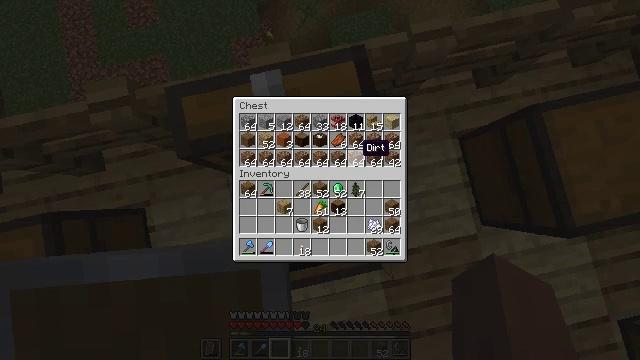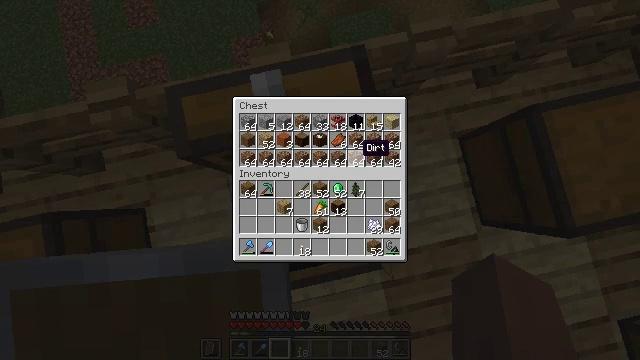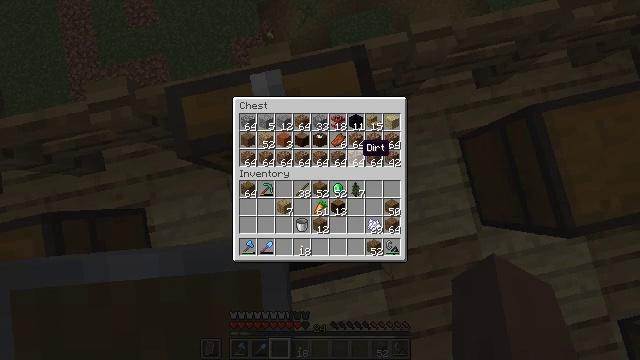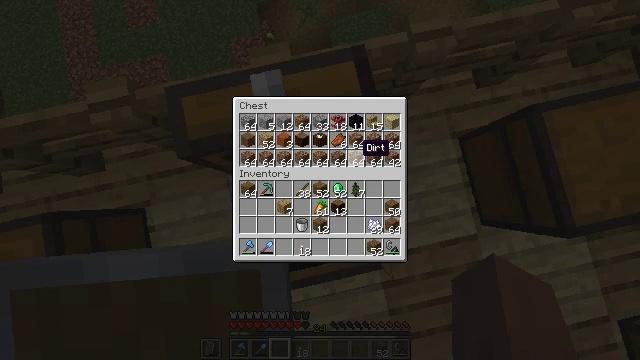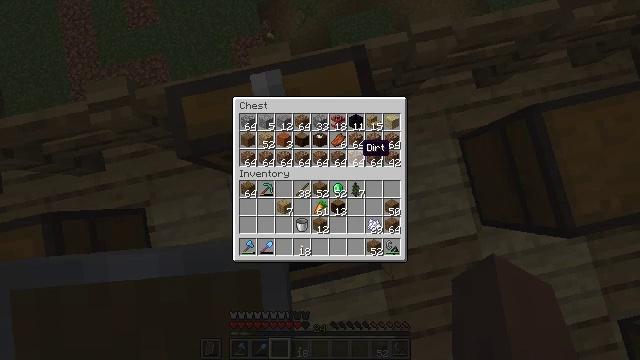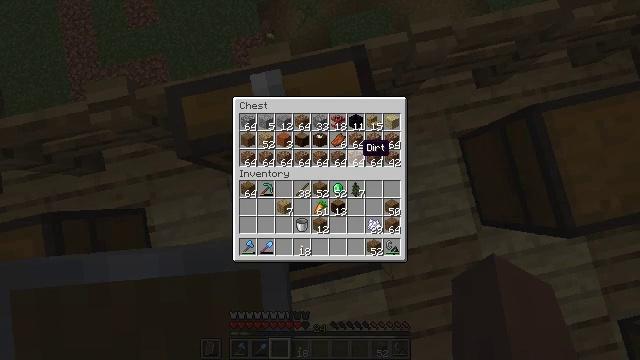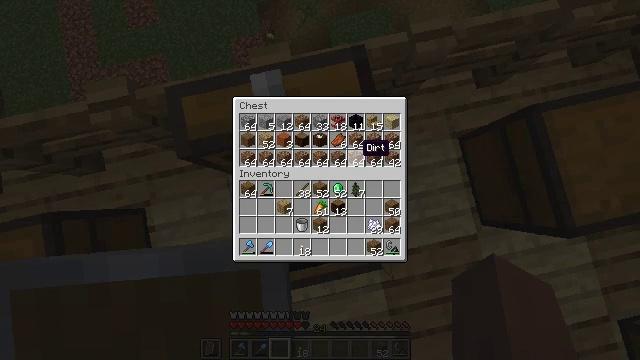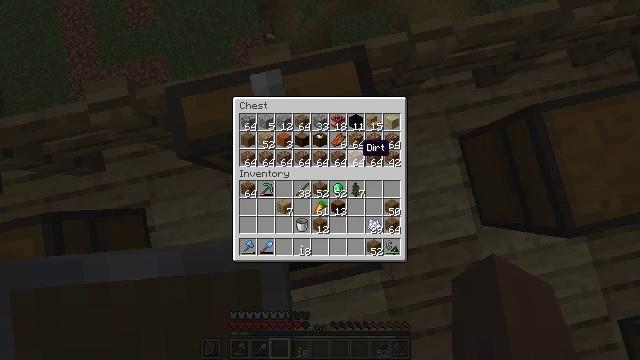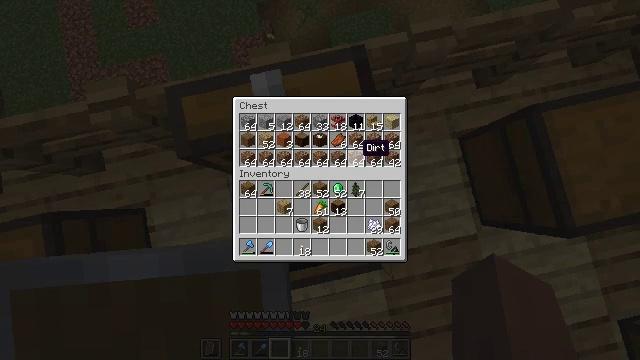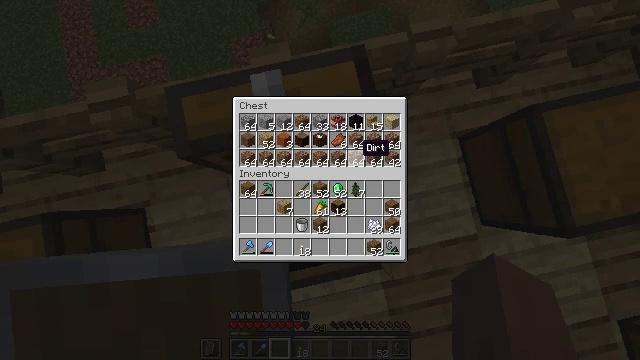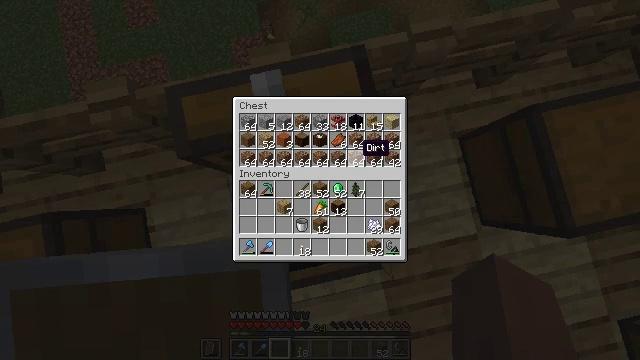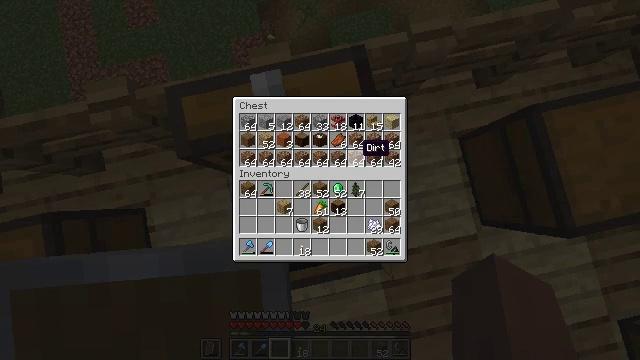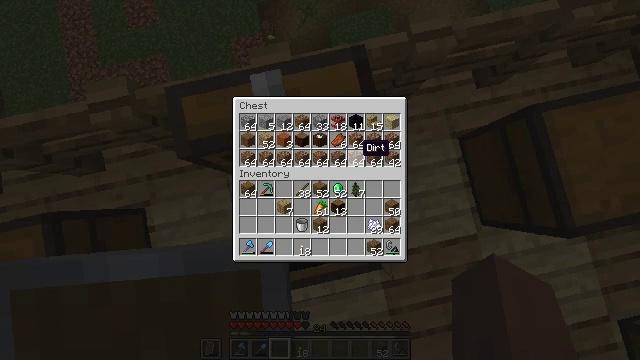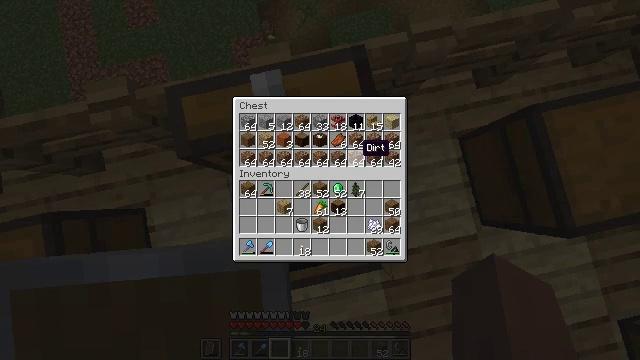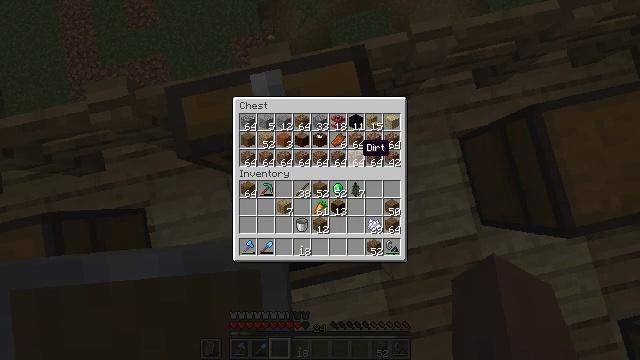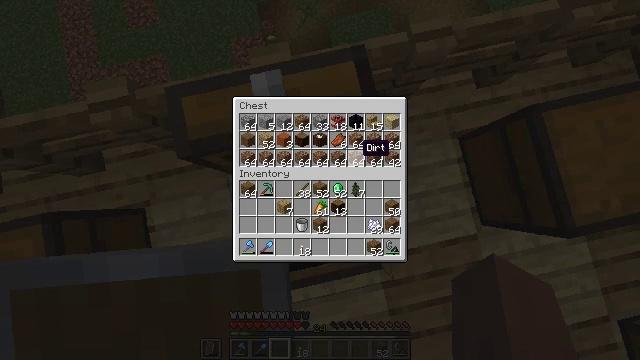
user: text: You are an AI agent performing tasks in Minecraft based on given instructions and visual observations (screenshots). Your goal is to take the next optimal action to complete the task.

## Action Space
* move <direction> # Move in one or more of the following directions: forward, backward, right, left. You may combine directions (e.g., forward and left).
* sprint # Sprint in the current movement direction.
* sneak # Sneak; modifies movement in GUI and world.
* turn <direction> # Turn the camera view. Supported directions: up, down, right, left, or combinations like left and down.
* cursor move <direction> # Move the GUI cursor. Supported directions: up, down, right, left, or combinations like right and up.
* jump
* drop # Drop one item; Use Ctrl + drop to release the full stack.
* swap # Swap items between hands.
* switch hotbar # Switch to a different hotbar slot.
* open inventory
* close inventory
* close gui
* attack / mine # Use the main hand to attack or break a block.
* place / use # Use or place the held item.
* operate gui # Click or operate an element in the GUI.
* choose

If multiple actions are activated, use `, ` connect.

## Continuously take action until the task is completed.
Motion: motion action
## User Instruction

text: Remove a flint and steel from the inventory.
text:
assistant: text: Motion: no_op
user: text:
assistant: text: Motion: no_op
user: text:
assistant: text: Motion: no_op
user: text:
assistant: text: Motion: no_op
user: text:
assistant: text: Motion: no_op
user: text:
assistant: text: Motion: no_op
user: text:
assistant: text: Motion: no_op
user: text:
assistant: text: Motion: no_op
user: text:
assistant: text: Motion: no_op
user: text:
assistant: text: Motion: no_op
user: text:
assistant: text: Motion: no_op
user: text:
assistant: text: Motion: no_op
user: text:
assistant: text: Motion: no_op
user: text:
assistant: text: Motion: no_op
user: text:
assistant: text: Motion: no_op
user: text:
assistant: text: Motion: no_op
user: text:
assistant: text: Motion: no_op
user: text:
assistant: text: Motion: no_op
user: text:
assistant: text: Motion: no_op
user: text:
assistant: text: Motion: no_op
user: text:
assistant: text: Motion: no_op
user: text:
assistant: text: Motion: no_op
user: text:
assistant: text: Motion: no_op
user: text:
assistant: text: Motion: no_op
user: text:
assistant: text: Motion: no_op
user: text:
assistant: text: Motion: no_op
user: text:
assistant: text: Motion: no_op
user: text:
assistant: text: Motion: no_op
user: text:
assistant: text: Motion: no_op
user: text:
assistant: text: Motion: no_op